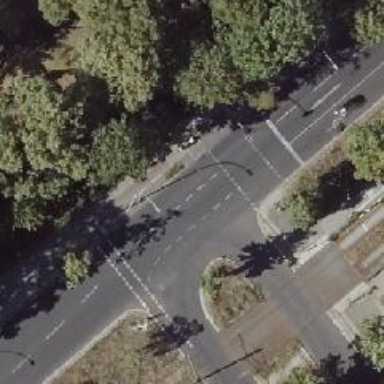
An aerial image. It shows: Crossing with traffic signals.